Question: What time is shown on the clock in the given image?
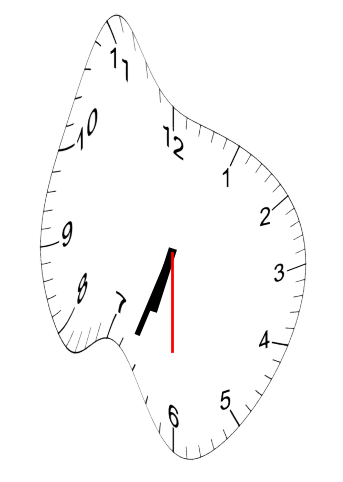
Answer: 06:33:30